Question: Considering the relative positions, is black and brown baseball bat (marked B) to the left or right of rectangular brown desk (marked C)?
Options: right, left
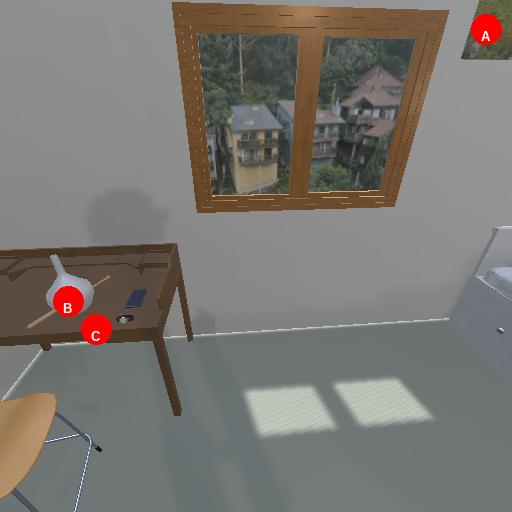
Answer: right